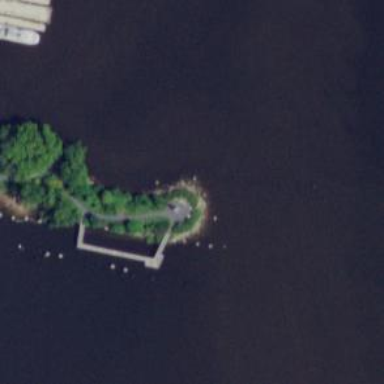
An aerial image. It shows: Man-made pier.